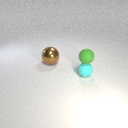
small cyan rubber sphere in front of large brown metal sphere